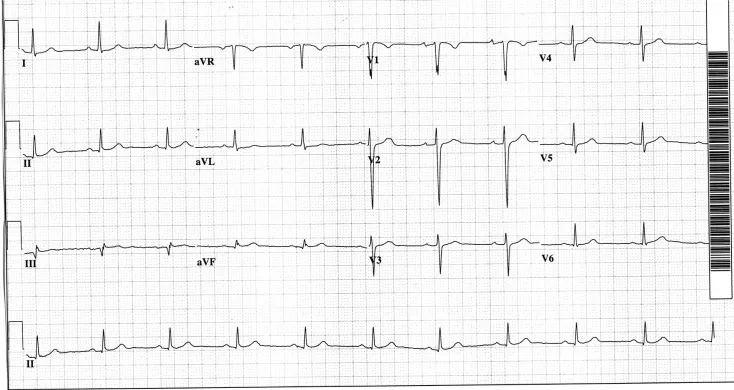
Sinus rhythm replaces what was initially considered to be sinus tachycardia.
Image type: electrography (ekg)